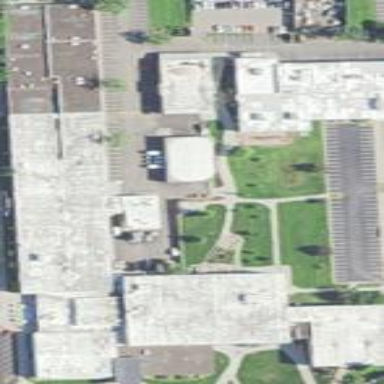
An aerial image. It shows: College building.